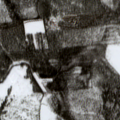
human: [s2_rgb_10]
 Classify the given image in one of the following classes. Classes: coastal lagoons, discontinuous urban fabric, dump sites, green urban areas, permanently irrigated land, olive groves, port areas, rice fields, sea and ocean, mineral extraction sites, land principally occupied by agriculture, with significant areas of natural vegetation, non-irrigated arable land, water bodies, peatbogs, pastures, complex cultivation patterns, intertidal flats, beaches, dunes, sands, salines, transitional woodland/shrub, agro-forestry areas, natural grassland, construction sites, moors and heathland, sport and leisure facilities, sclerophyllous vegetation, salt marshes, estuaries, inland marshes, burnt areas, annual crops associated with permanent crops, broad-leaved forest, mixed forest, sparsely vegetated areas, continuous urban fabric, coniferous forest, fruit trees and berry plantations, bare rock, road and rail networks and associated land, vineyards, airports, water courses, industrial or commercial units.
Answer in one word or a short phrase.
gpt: coniferous forest, transitional woodland/shrub